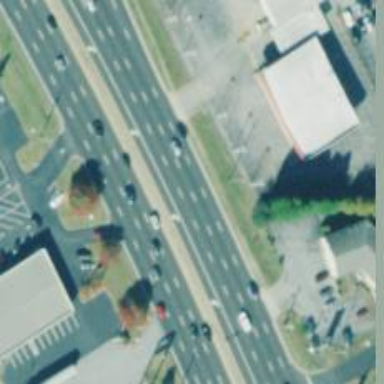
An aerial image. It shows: Asphalt road classified as trunk highway.